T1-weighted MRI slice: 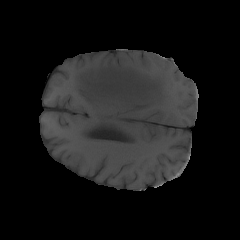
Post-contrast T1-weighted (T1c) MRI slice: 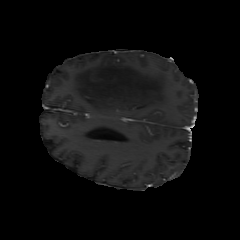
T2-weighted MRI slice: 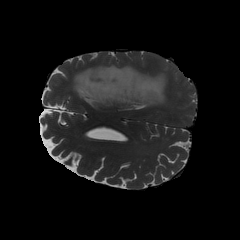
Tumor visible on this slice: yes